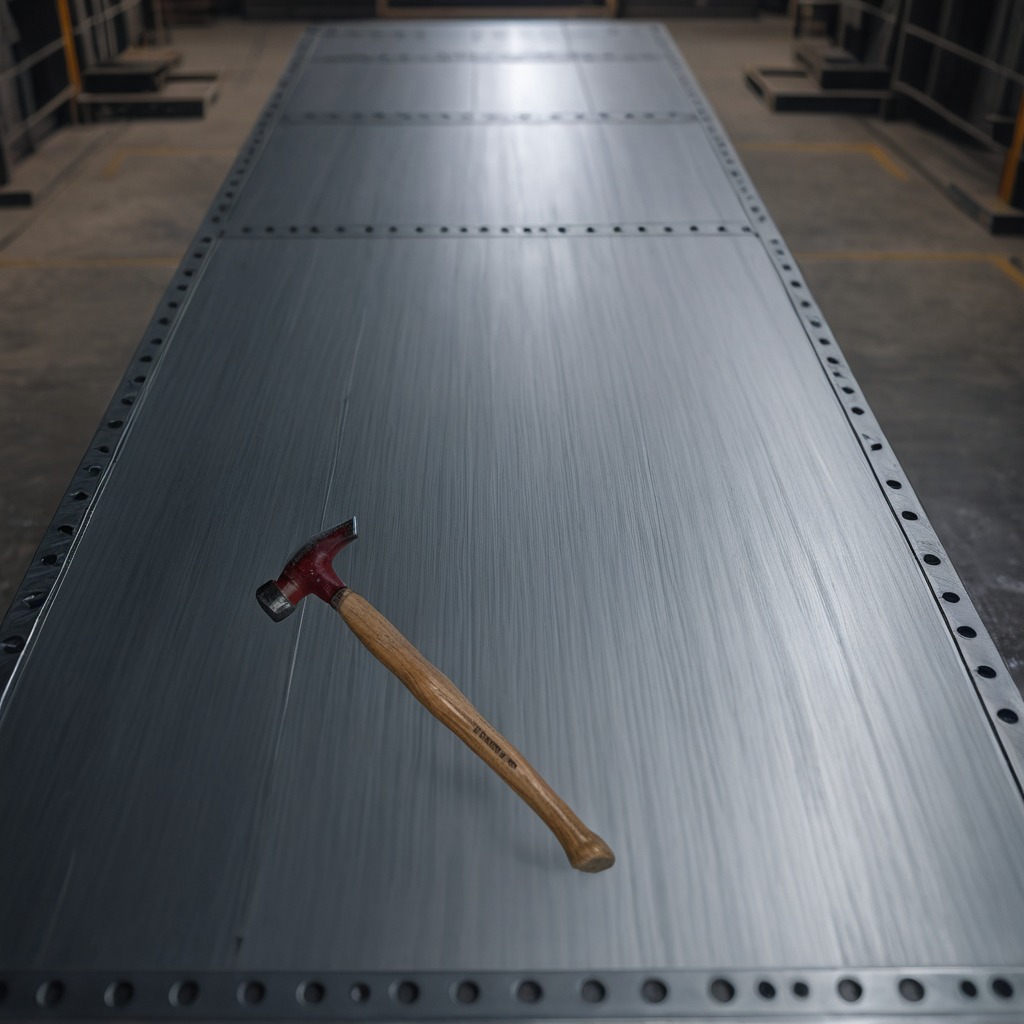
A hammer is lying on the cold steel table in a mining workshop.